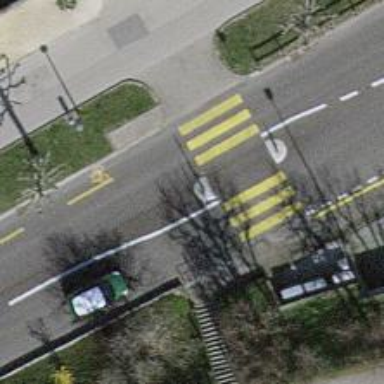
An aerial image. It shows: Tertiary road with asphalt surface. There is cycle lane on the left side of the road.